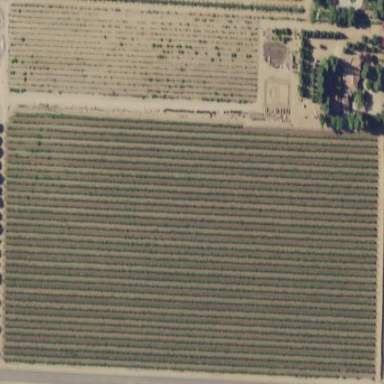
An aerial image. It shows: Vineyard growing grapes.